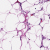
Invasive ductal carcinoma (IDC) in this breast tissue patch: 0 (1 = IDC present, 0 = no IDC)